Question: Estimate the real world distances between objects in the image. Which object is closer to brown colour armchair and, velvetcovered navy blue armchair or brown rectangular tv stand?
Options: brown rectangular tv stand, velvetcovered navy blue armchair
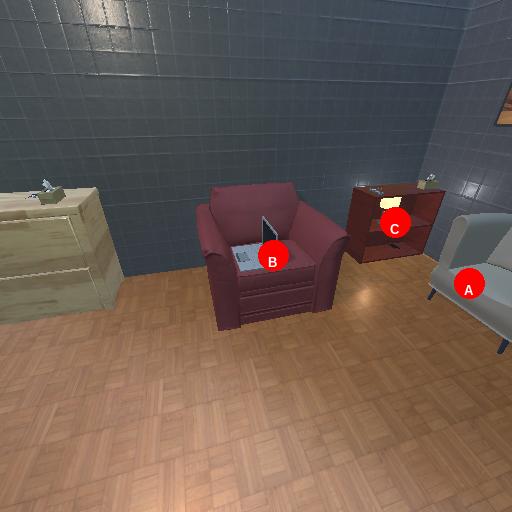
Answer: brown rectangular tv stand